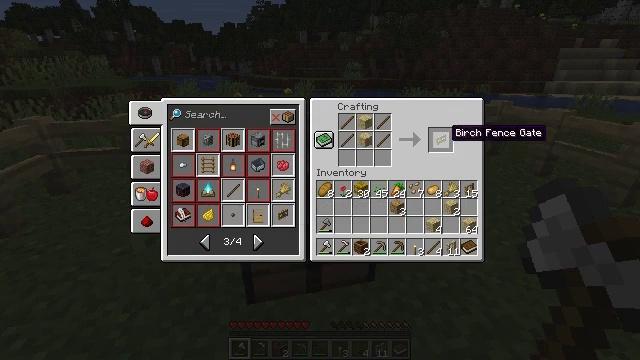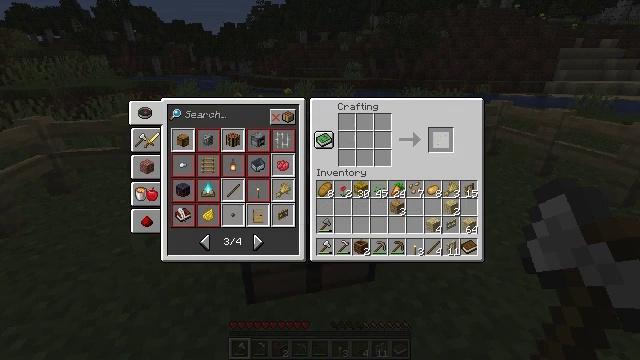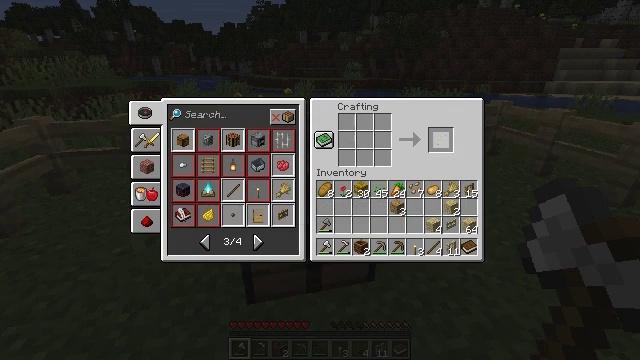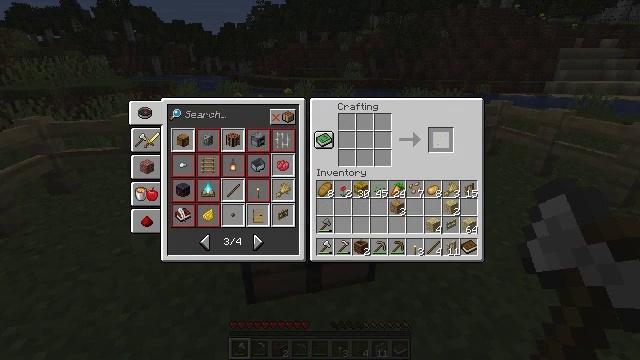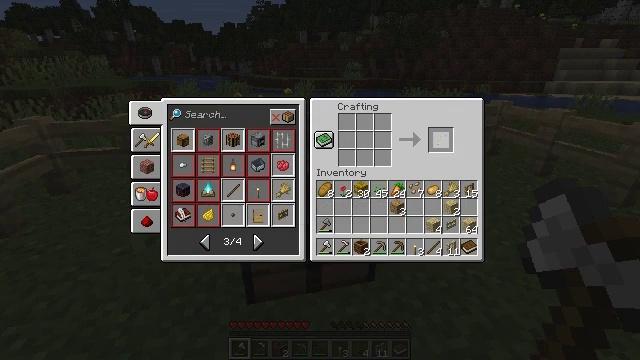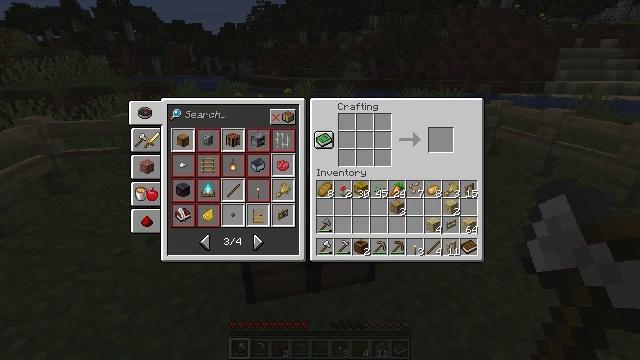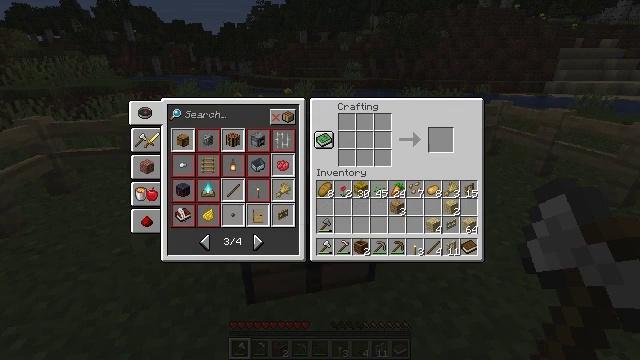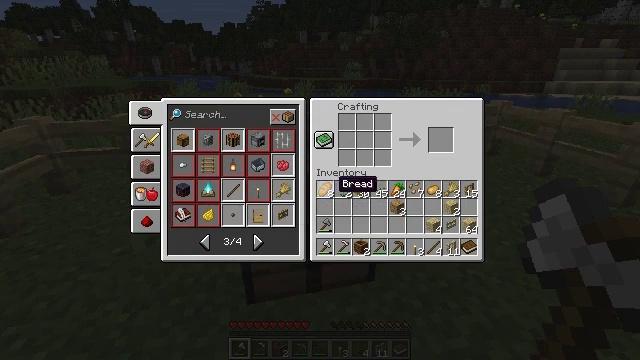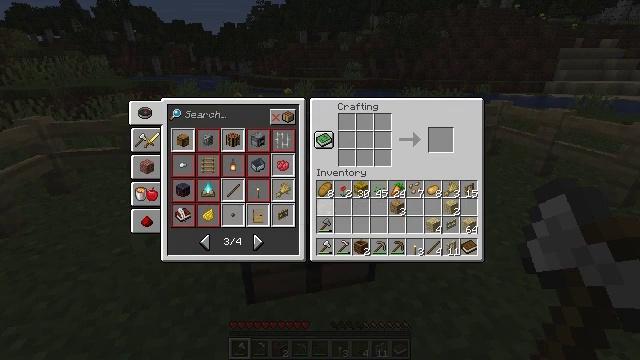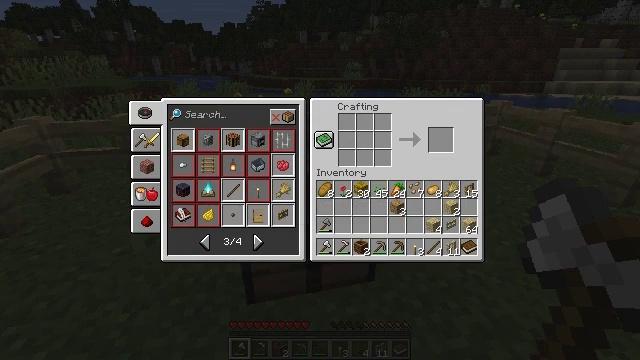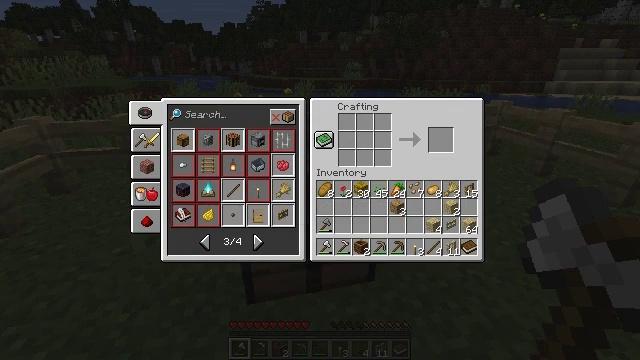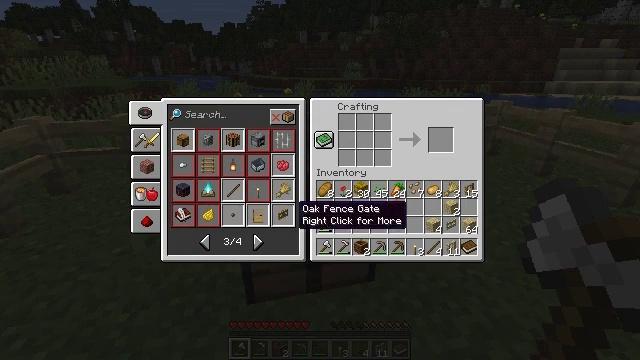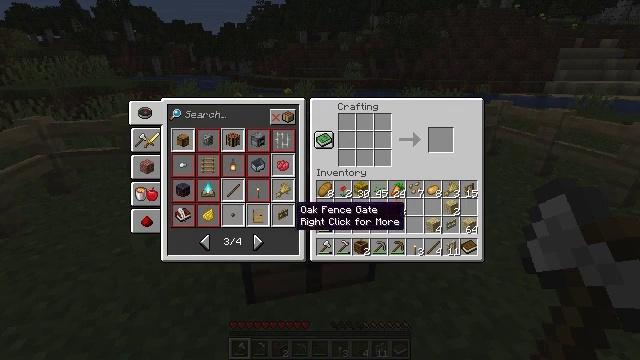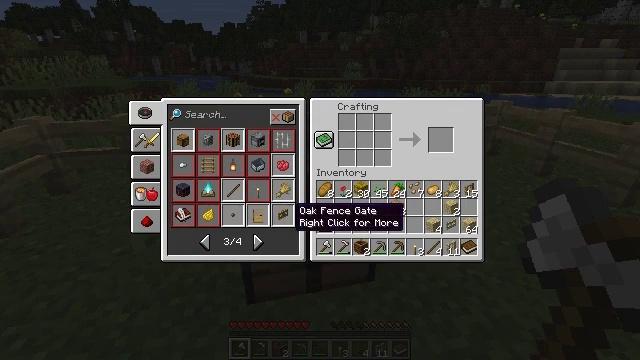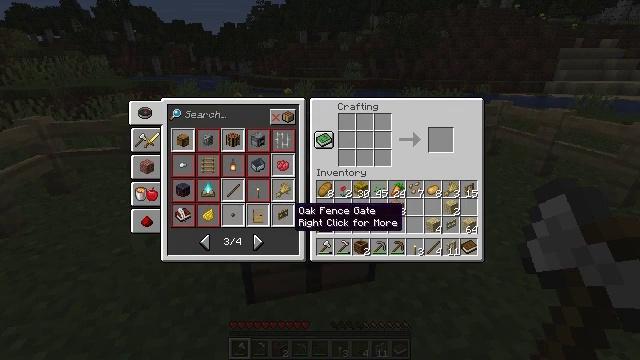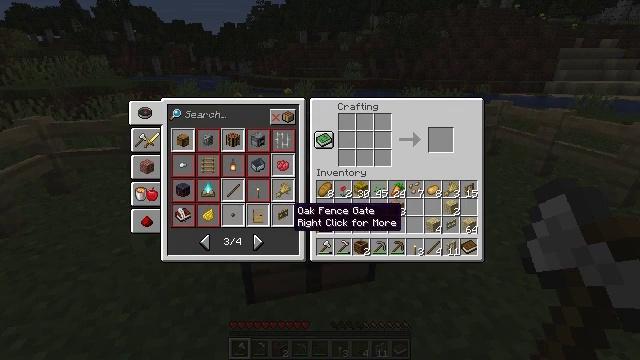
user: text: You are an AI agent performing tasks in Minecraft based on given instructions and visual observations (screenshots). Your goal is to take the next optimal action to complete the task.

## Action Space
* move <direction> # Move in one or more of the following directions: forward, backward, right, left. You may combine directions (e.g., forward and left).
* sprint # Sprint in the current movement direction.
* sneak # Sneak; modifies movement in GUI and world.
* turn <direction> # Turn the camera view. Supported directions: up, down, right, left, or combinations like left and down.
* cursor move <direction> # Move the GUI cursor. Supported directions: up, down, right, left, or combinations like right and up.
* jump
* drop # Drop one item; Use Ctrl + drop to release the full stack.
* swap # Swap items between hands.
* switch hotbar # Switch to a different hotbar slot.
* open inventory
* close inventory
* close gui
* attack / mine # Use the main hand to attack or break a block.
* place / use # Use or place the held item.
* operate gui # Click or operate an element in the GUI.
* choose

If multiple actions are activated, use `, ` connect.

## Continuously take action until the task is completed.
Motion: motion action
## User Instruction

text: Use birch planks and sticks to craft a birch fence gate.
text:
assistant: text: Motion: sneak, operate gui
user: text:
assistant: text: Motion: sneak, operate gui
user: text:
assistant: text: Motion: sneak, operate gui
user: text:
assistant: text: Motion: sneak
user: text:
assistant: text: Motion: sneak, cursor move left and down
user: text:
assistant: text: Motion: sneak, cursor move left and down
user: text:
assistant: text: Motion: sneak, cursor move left and down
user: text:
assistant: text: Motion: cursor move left and down
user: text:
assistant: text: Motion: cursor move left
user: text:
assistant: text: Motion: cursor move left
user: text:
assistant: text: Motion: cursor move left
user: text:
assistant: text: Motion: no_op
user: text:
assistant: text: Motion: no_op
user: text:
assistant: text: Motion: no_op
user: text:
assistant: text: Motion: no_op
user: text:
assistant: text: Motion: no_op
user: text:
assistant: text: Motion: no_op
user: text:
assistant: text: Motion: no_op
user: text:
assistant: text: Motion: no_op
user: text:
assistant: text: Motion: no_op
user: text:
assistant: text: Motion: no_op
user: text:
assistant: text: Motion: no_op
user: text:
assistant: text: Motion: no_op
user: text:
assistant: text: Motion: no_op
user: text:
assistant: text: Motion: no_op
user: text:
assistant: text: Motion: no_op
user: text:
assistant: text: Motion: no_op
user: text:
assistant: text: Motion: no_op
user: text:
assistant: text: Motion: operate gui
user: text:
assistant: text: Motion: operate gui